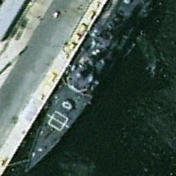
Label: cruiser